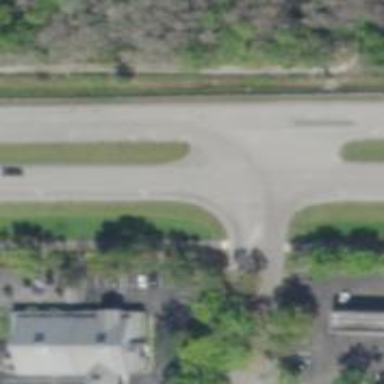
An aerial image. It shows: Unmarked crossing on the road.